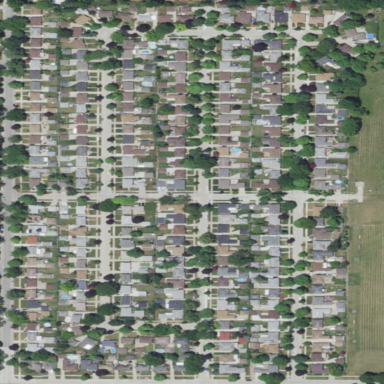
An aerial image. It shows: This residential area consists of single-family homes.